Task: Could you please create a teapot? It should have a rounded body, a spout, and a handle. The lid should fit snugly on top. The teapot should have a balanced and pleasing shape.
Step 38:
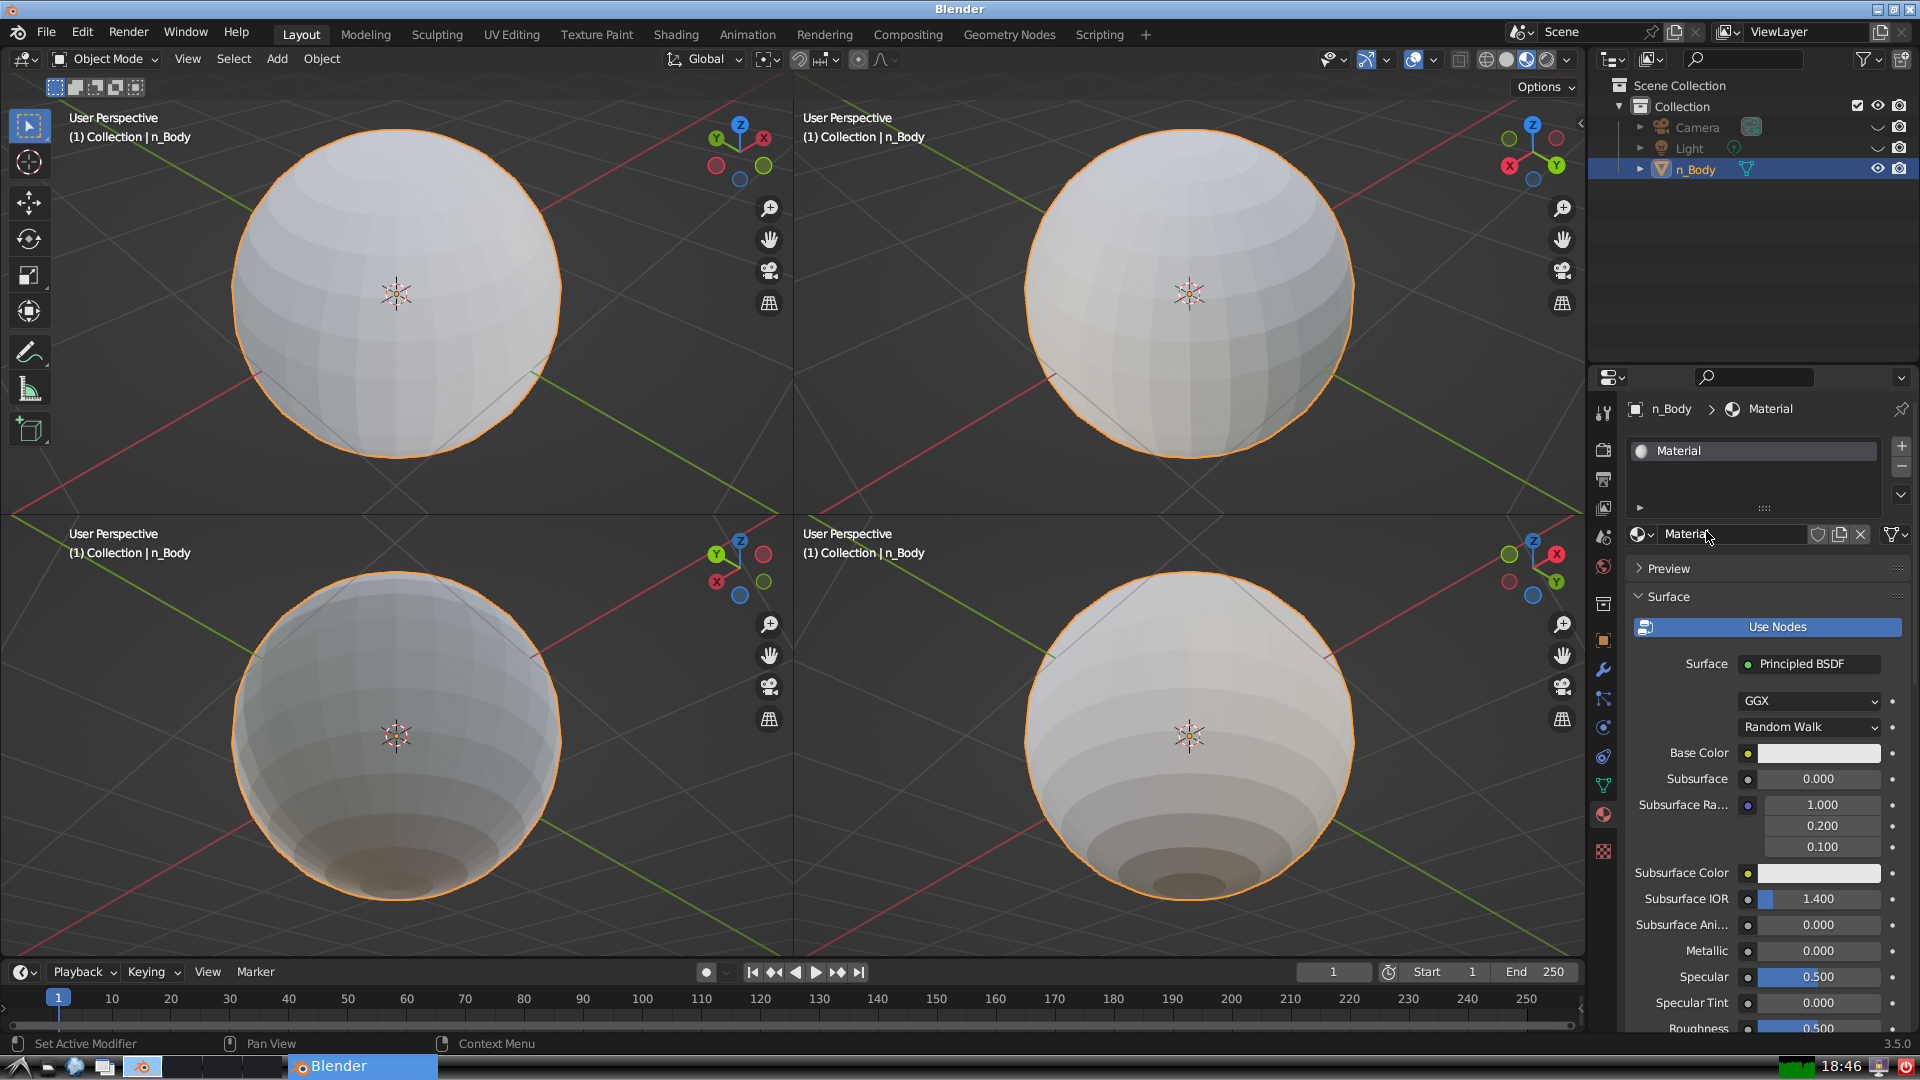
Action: click: no